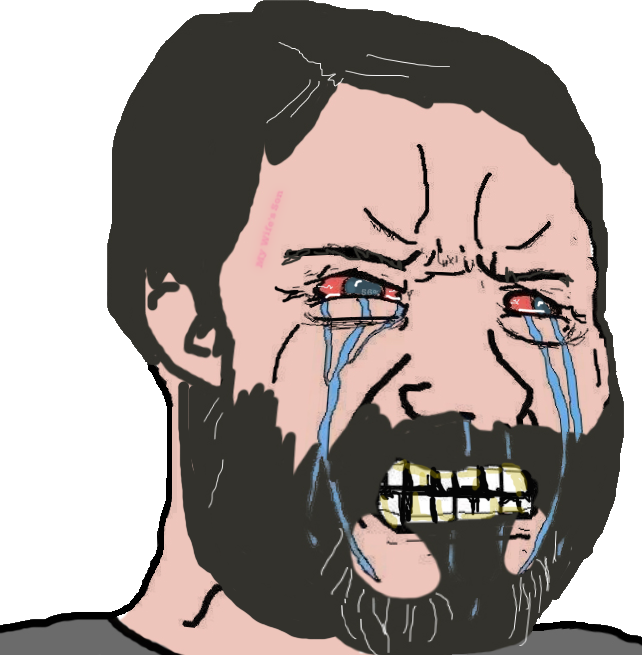
Label: 5_Crying_Wojak